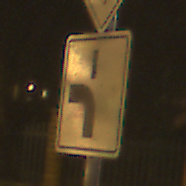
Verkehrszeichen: VerlaufVorfahrtsstrasse5
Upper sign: Vorfahrtsstrasse
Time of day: Night
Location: Outdoor (Urban)
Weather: Clear
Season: NotSpecified
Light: Artificial